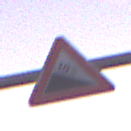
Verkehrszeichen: Gefaelle10
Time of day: Dawn
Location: Outdoor (RoadRail)
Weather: Clear
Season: NotSpecified
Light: Natural